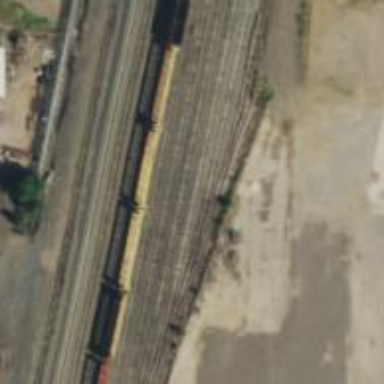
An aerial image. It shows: Railway yard in service.